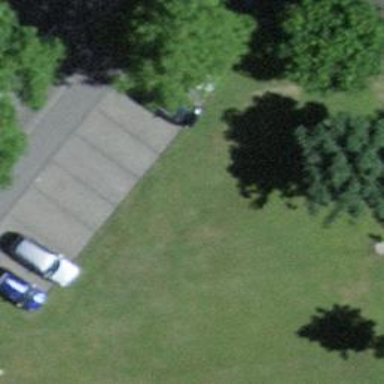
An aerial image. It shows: Bench.